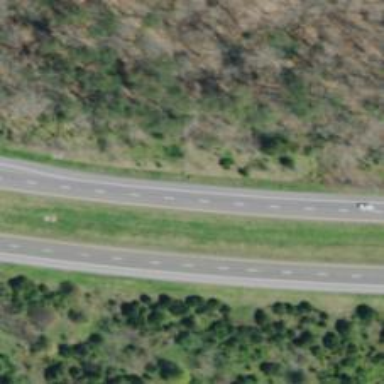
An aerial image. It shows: Trunk highway with expressway features.